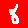
Digit: 8